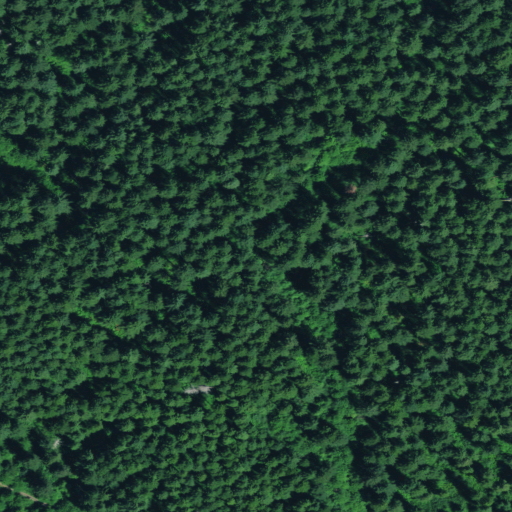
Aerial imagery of ridge(s) in Oregon named Grizzly Ridge containing evergreen forest, mixed forest, and open development